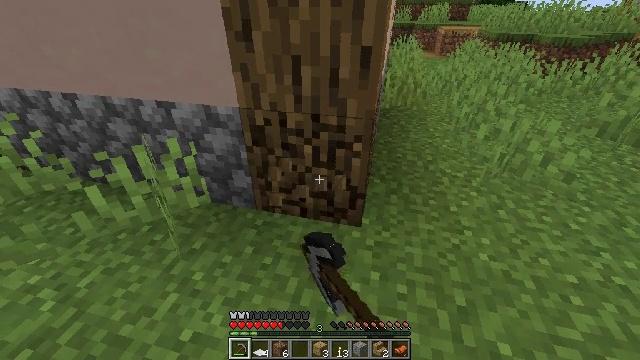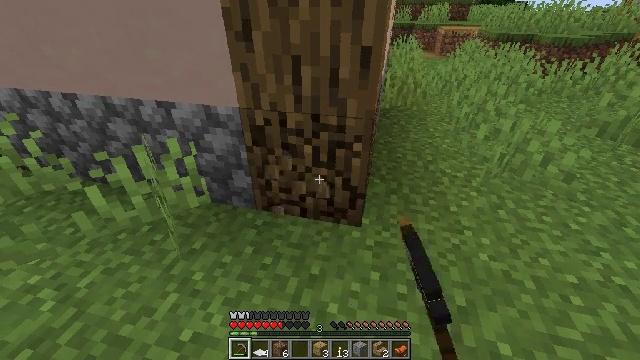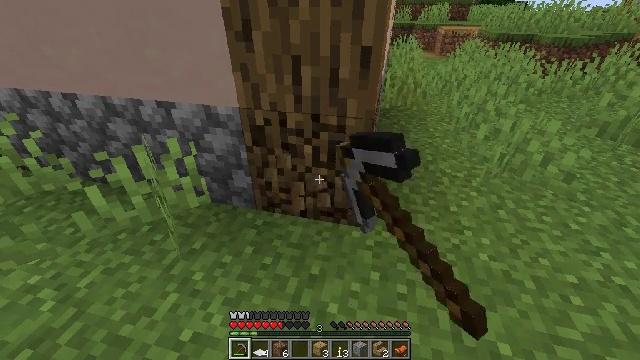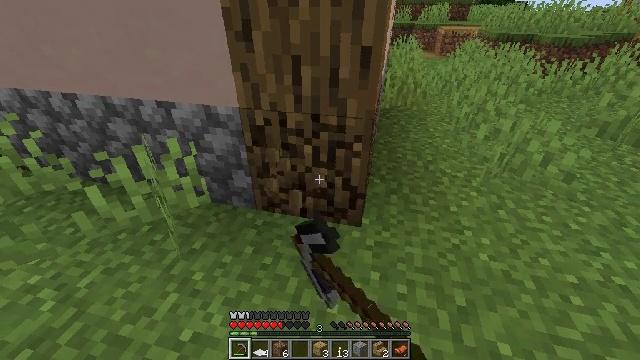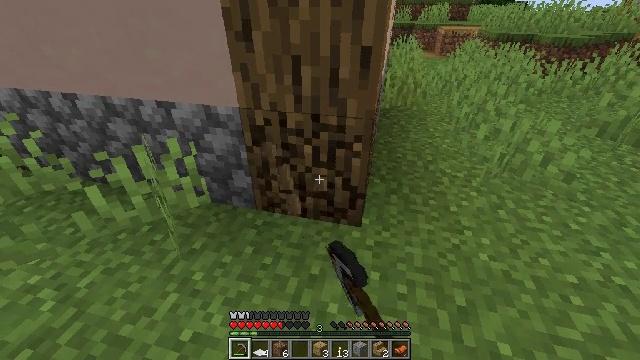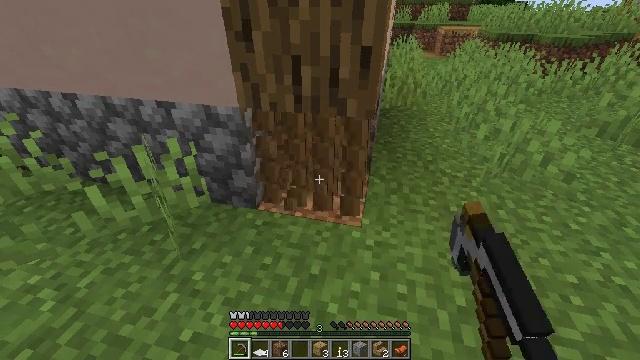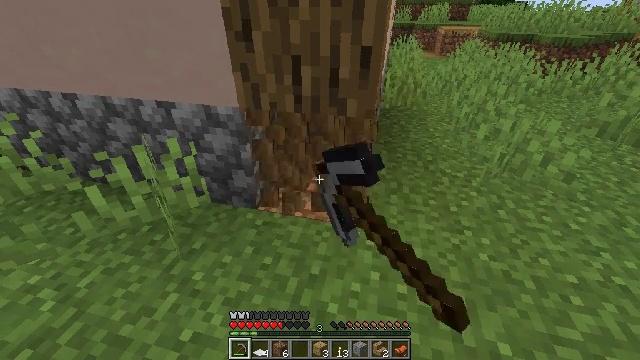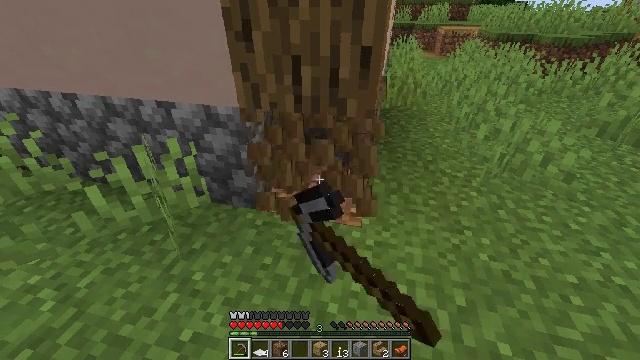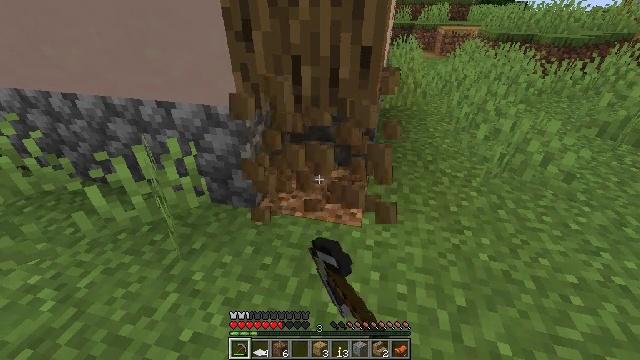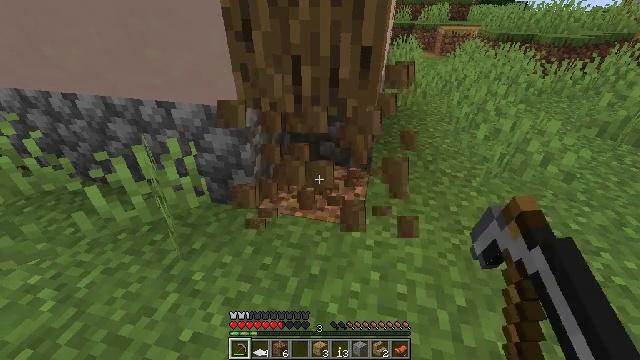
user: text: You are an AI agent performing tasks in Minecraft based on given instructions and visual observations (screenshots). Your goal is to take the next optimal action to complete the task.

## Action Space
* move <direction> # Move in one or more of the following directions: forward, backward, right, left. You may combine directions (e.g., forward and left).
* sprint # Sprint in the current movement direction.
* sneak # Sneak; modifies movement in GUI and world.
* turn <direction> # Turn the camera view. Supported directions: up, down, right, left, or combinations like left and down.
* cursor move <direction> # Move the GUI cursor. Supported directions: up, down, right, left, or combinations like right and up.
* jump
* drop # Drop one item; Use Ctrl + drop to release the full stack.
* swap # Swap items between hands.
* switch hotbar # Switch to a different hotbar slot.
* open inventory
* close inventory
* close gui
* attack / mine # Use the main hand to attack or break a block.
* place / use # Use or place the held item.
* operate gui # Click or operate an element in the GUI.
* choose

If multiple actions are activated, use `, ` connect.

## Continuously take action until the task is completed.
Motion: motion action
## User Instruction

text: Gather oak logs from trees.
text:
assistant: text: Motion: attack / mine
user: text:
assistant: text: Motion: attack / mine
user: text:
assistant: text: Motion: attack / mine
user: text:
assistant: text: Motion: attack / mine
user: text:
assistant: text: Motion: attack / mine
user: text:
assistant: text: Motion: attack / mine
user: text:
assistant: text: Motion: attack / mine
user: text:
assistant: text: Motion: attack / mine
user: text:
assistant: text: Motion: attack / mine
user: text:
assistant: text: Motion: attack / mine